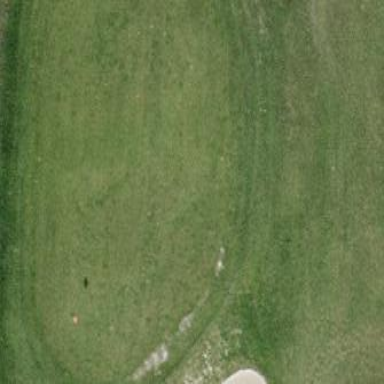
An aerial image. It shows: Green golf area with grass land use.